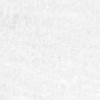
Label: no_change